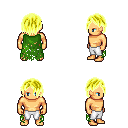
a pixel art fantasy rpg character, male body template, human, tanned skin, green tattered cape, white pants, gold bangs hairstyle, four views (front, back, left, right), 2x2 character sprite sheet, small pixel art, hard edges, no anti-aliasing